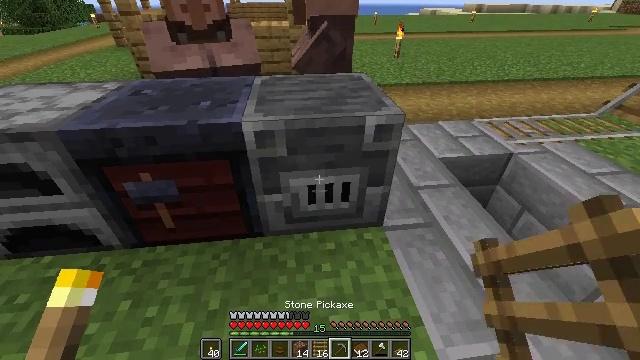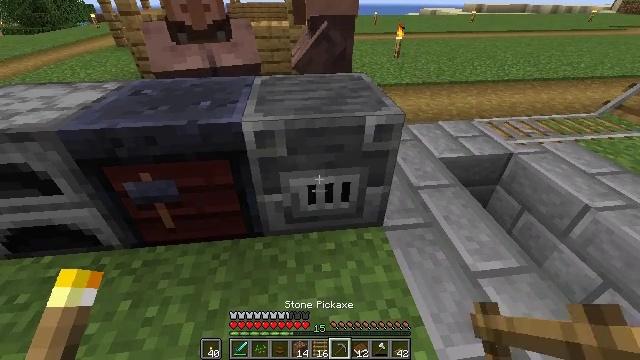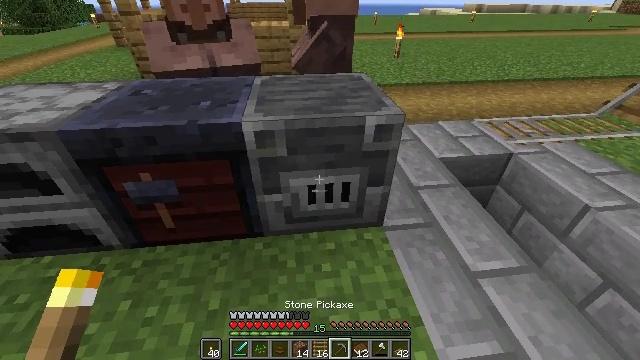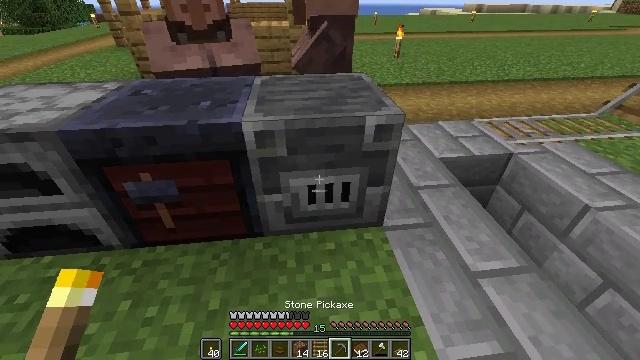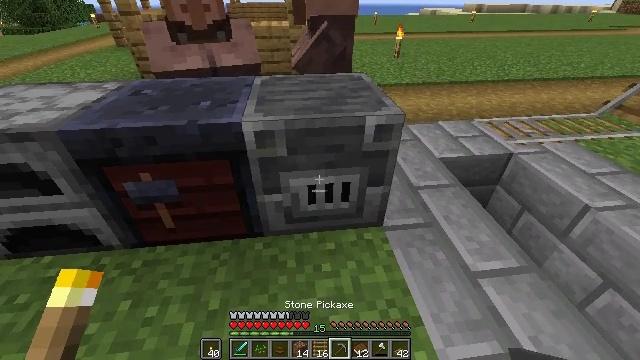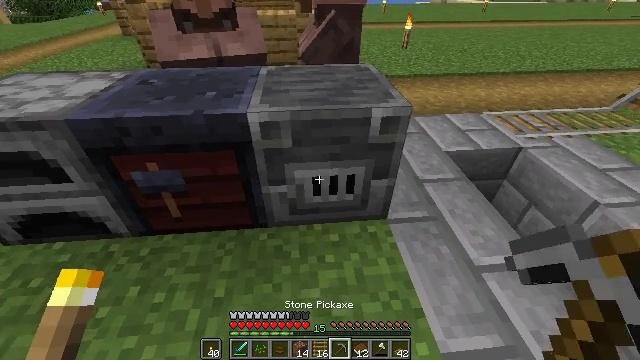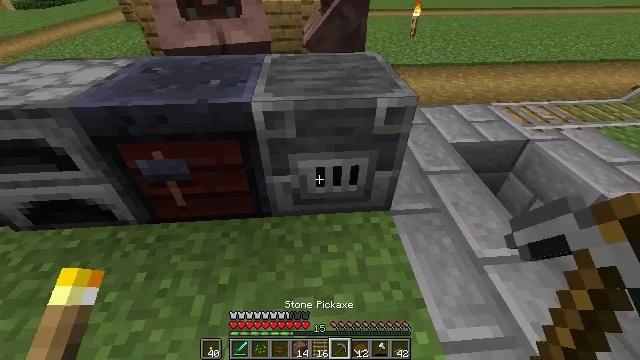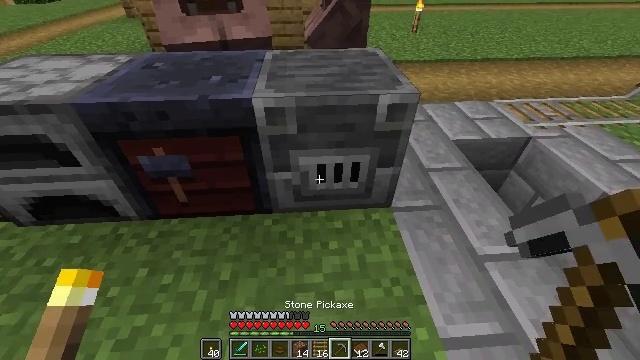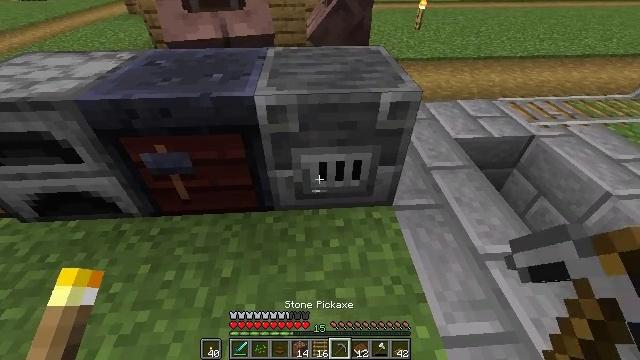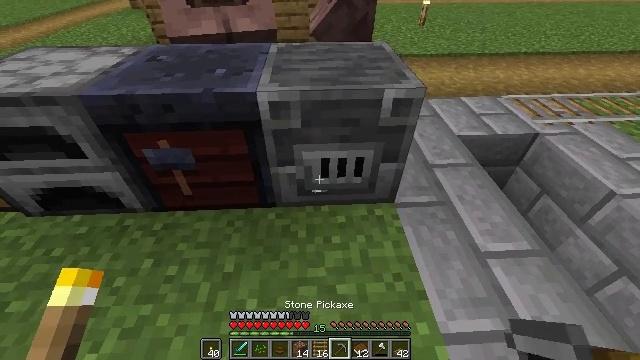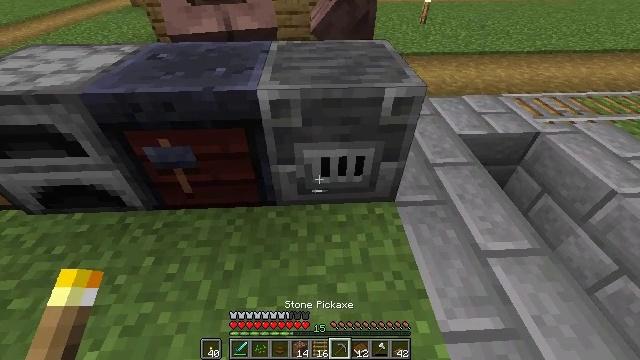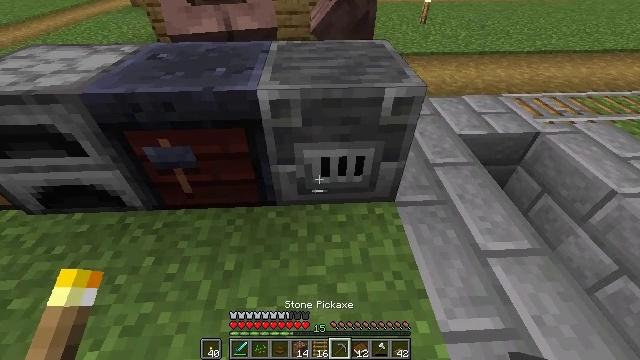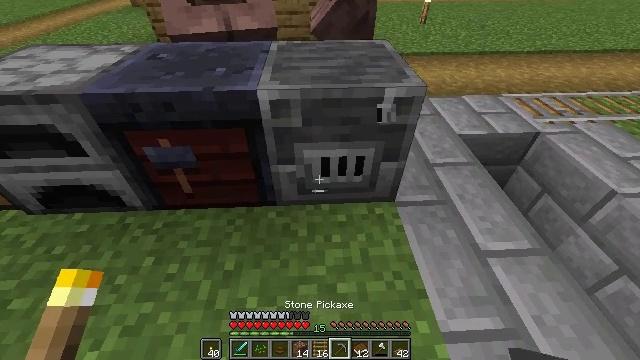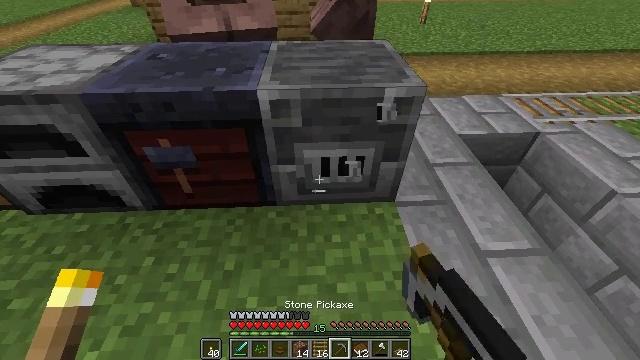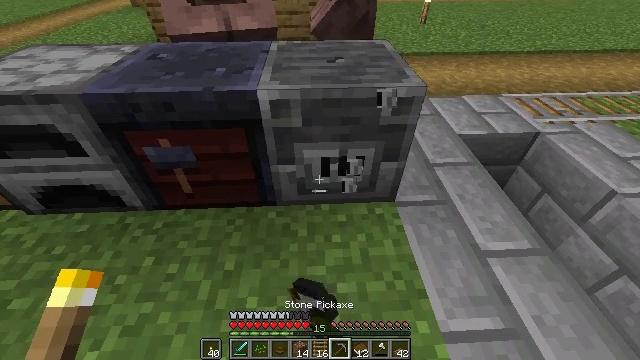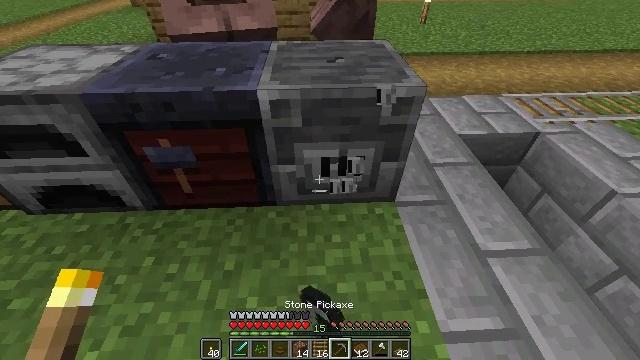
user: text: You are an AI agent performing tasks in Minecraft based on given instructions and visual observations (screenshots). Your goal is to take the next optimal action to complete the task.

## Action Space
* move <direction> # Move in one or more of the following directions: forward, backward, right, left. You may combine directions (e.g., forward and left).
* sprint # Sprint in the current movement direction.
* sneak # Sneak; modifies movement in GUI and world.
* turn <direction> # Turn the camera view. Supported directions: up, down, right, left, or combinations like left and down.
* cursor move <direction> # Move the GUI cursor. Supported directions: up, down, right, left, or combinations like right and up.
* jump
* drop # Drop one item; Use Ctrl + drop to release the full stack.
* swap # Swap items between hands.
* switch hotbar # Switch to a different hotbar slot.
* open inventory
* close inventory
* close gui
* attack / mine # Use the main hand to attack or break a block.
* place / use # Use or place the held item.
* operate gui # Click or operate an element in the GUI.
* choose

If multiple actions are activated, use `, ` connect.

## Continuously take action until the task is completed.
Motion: motion action
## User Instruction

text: Gather the blast furnace into your inventory.
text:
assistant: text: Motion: no_op
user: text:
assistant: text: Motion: no_op
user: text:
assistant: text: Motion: no_op
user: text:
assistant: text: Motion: no_op
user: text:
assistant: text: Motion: turn left and down
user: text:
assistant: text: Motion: turn left and down
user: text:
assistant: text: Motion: no_op
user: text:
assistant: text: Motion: no_op
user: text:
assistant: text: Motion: no_op
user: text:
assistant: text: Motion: no_op
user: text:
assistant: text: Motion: no_op
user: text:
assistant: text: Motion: attack / mine
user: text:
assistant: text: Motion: attack / mine
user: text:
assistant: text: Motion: attack / mine
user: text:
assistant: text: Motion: attack / mine
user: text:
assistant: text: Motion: attack / mine
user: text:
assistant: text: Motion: attack / mine
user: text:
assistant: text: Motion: attack / mine
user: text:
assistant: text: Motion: attack / mine
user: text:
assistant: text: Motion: attack / mine
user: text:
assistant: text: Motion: attack / mine
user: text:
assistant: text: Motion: attack / mine
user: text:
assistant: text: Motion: attack / mine
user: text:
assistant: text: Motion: attack / mine
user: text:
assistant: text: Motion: attack / mine
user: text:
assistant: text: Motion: attack / mine
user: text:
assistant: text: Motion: move forward, attack / mine
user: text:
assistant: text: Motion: move forward, attack / mine
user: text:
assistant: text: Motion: move forward, attack / mine
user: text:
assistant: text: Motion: move forward